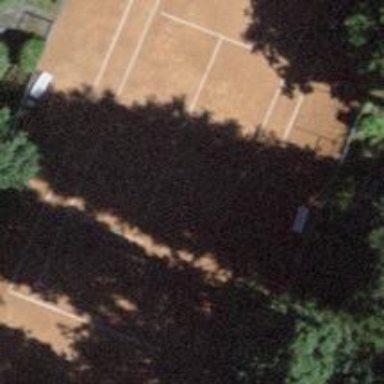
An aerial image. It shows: Tennis court on pitch.